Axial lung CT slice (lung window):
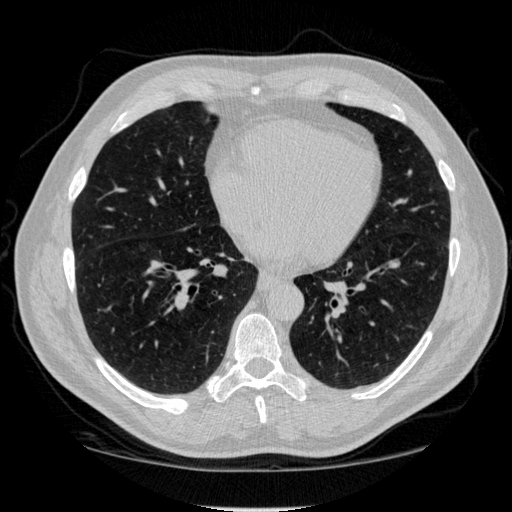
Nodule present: no